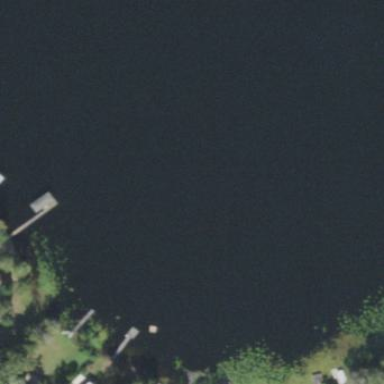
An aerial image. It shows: Beautiful lake surrounded by nature.